Question: Please look at the code below and the result in console.
'''
NSString *strRatio = @"0.03" ;
float f = [strRatio floatValue] ;
NSLog(@"%f, %@", f, f == 0.03 ? @"equal" : @"not equal") ;
'''
result:
'0.030000, not equal'
Also I have a screenshot when I add a breakpoint at 'NSLog(@"%f, %@", f, f == 0.03 ? @"equal" : @"not equal") ;' , it gives me a different value of 'f' showing <PHONE>...
Can anyone explain it ?
1. Why is the result of f == 0.03 is false ?
2. Why the value of f printed is 0.030000 but it shows <PHONE> when debug.

Edit :
I expect that the value of f is 0.03 after converting from @"0.03", how can I achieve it ?
It seems that float can't represent 0.03. Even if I assign 0.03 to float value forcibly, I will get 0.029999993 as the result.
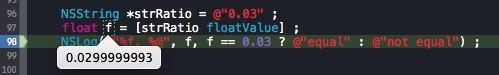
Answer: The value is not '0.03', it is as shown in the debugger - '<PHONE>'.
It shows as '0.03000' in the log because by default, '%f' shows 5 decimal places so the value '<PHONE>' is being rounded to '0.03000'.
Change the log to use '%.10f' and you will see the real value.